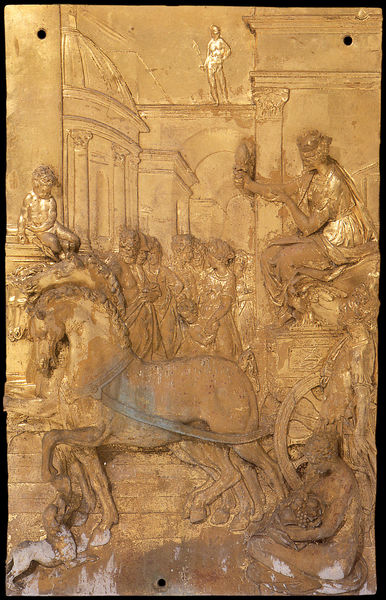
Titel: Herkulesbrunnen in Augsburg
Künstler: Adriaen de Vries
Standort: Augsburg (EU - D - B)
Schlagwörter: frau, holz, gebäude, stein, gold, kind, klassizismus, pferd, pferde, relief, zug, kutsche, rad, kaiser, könig, bronze, plakette, rom, gespann, römisch, hnd, pferdewagen, einzug, siegeszug, buste